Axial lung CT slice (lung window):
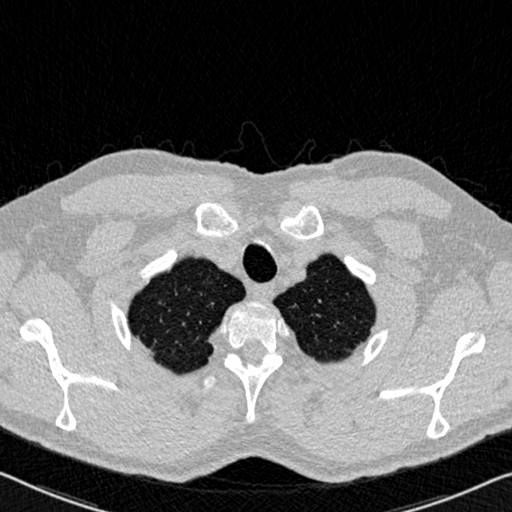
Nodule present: no